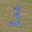
Label: 3